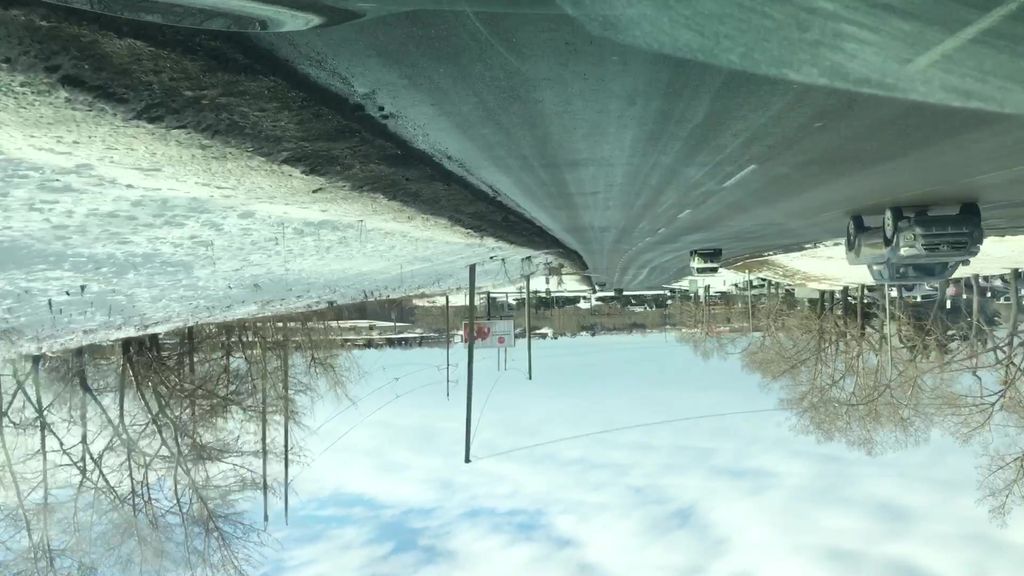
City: calgary